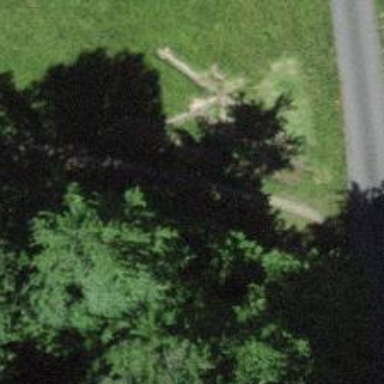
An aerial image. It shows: Bench for seating.